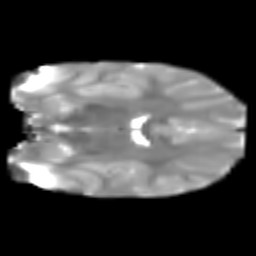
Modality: T2w
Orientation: coronal
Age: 6
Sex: male
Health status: healthy